Field crop: tomato
Growth stage: 1
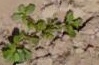
Species: portulaca